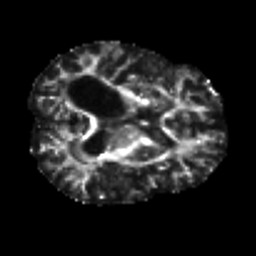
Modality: FA
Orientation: axial
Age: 54
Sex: female
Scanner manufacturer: siemens
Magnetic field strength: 3 T
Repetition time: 7.3 s
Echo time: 0.087 s